Question: This is my directory structure:

I set up my workstation, and I set up my Gulp File to work on my folder format, but it is not working properly.
This is my Gulp File:
'''
var gulp = require('gulp'),
sass = require('gulp-ruby-sass'),
imagemin = require('gulp-imagemin'),
changed = require('gulp-changed'),
browserSync = require('browser-sync'),
livereload = require('gulp-livereload'),
gp_concat = require('gulp-concat'),
gp_rename = require('gulp-rename'),
gp_uglify = require('gulp-uglify'),
watch = require('gulp-watch');
gulp.task('sass', function () {
gulp.src('./app/template/css/style_v1.scss')
.pipe(sass())
.on('error', function (err) { console.log(err.message); })
.pipe(gulp.dest('./dist/css'))
.pipe(livereload());
});
gulp.task('compress', function() {
gulp.src('./app/*.js')
.pipe(gp_concat('concat.js'))
.pipe(gulp.dest('dist'))
.pipe(gp_rename('script.min.js'))
.pipe(gp_uglify())
.pipe(gulp.dest('./dist/js'));
});
gulp.task('jpg', function() {
gulp.src('./template/img/**/*.*')
.pipe(changed('./dist/img/'))
.pipe(imagemin({
progressive: true
}))
.pipe(gulp.dest('./dist/img/'));
});
gulp.task('browser-sync', function() {
browserSync.init(['./dist/css/**', 'index.php'], {
server: {
baseDir: './',
index: 'index.php'
}
});
});
gulp.task('watch', ['sass', 'browser-sync','compress'], function () {
return watch('./app/template/css/style_v1.scss', function () {
gulp.src('./app/template/css/style_v1.scss')
.pipe(gulp.dest('build'));
});
});
'''
When I run 'gulp watch' it returns this:
'''
(node:6668) fs: re-evaluating native module sources is not supported. If you are using the graceful-fs module, please update it to a more recent version.
[08:42:23] Using gulpfile /var/www/html/evandro/sistema_metas/gulpfile.js
[08:42:23] Starting 'sass'...
[08:42:23] 'sass' errored after 7.09 ms
[08:42:23] Error: must provide pattern
'''
What is the problem?
I have another code, the CSS Watch does not work, just watch HTML, What can it be?
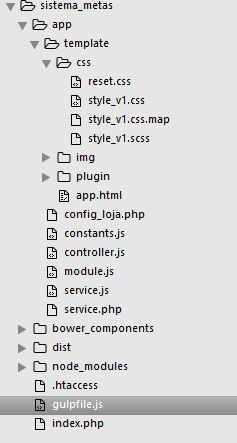
Answer: <URL> it says the following:
> Use gulp-ruby-sass 'gulp.src' to compile Sass files.
That means you have to use it like this:
'''
var sass = require('gulp-ruby-sass');
gulp.task('sass', function () {
return sass('./app/template/css/style_v1.scss')
.on('error', function (err) { console.log(err.message); })
.pipe(gulp.dest('./dist/css'))
.pipe(livereload());
});
'''
Alternatively you can use the <URL>' as you normally would for most other gulp plugins:
'''
var sass = require('gulp-sass');
gulp.task('sass', function () {
return gulp.src('./app/template/css/style_v1.scss')
.pipe(sass())
.on('error', function (err) { console.log(err.message); })
.pipe(gulp.dest('./dist/css'))
.pipe(livereload());
});
'''